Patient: sex M, age 43
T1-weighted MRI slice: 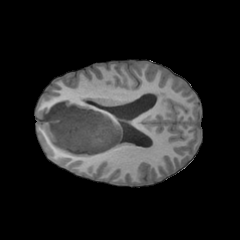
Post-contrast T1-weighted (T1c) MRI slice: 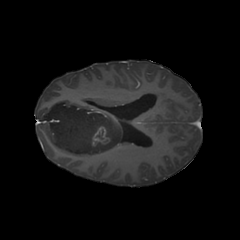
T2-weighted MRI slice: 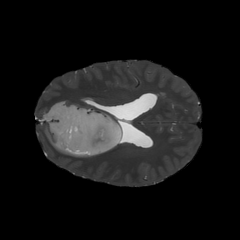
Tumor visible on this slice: yes
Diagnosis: Astrocytoma, IDH-mutant
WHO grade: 4